Aerial crown-view tile of a tropical tree (Barro Colorado Island, Panama), acquired 20240716:
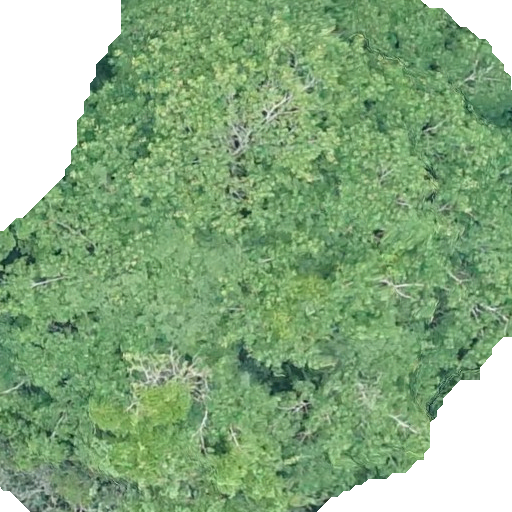
Species: Hura crepitans
GBIF accepted scientific name: Hura crepitans
Crown area: 427.248 m²